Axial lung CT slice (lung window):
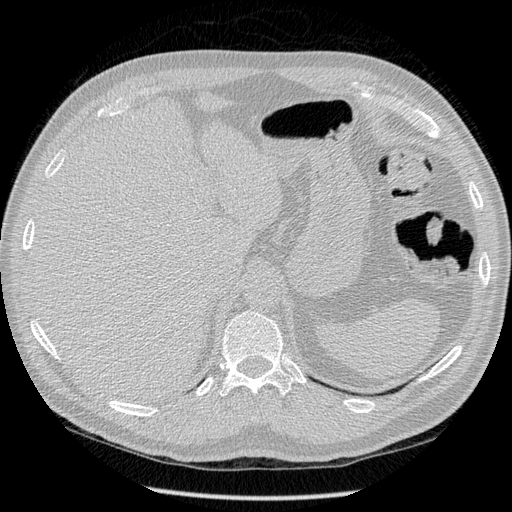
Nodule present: no